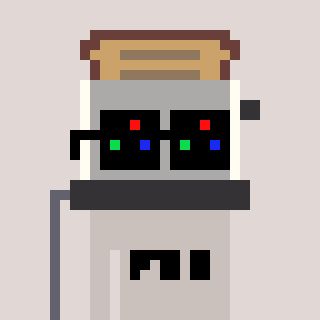
a pixel art character with square black sunglasses, a toaster-shaped head and a foggrey-colored body on a warm background